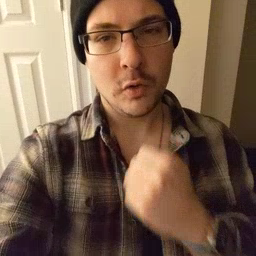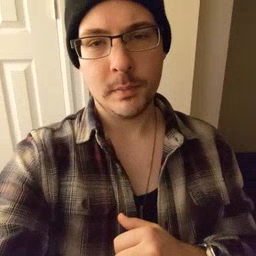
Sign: underwear